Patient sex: M
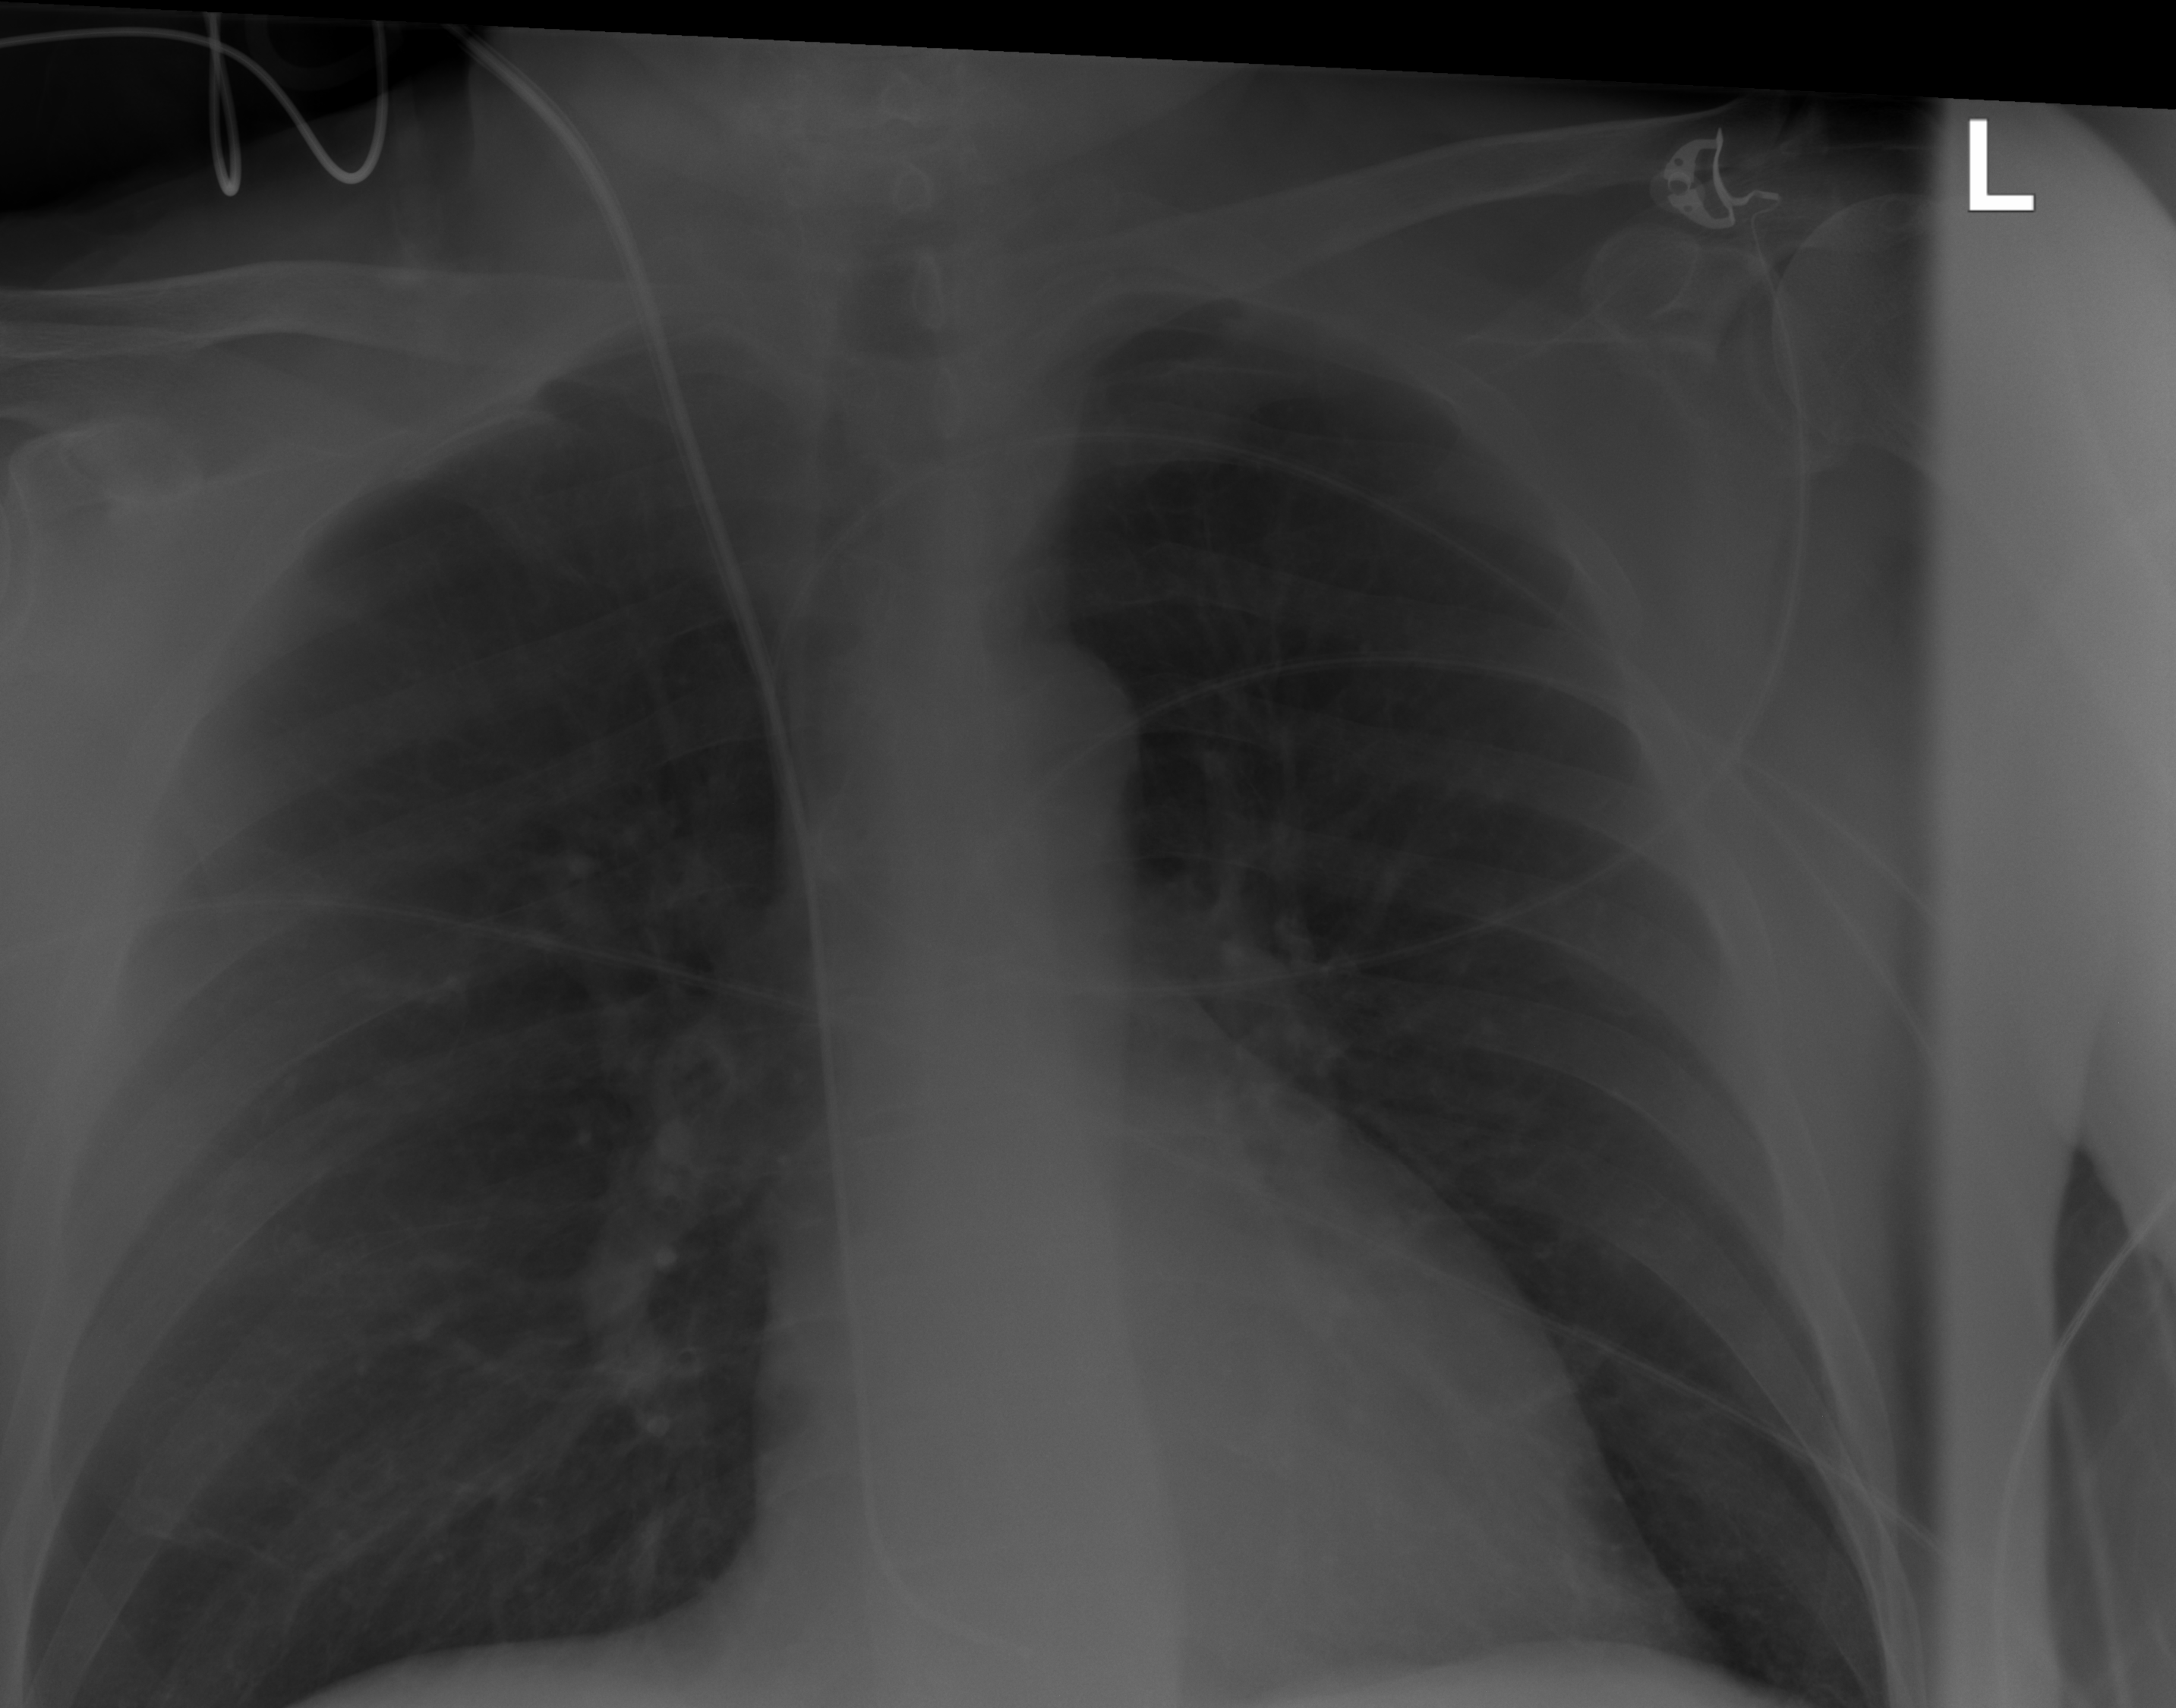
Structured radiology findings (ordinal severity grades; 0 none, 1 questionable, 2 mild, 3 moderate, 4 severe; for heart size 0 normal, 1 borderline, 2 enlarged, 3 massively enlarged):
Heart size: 0
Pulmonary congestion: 0
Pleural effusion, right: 0
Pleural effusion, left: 0
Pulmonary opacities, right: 0
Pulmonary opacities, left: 0
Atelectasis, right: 1
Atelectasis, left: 1